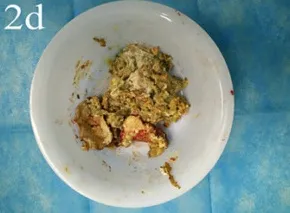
(d) Hepatic hydatid specimen.
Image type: medical_photograph (other_medical_photograph)